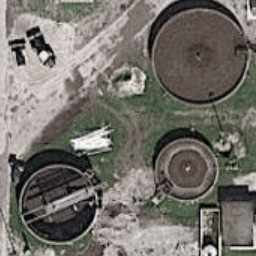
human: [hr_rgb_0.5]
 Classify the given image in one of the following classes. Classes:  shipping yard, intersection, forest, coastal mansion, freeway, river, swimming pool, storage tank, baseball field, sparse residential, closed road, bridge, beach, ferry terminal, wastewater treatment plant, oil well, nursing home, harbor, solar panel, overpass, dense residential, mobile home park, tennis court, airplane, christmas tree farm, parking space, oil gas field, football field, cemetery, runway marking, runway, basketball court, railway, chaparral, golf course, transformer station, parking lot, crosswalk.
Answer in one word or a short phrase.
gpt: wastewater treatment plant